Question: Recently I've encountered following error :

The strangest thing is that I've just updated some package from sdk via working eclipse. There was no information or warning that after this update current adt will crash. I've checked latest updates and can't find new adt even on google's page. Even new adb contain old adt.
From <URL>:
> Dependencies: Android SDK Platform-tools revision 18 or later. If you
are developing in Eclipse with ADT, note that this version of SDK
Tools is designed for use with ADT 22.6.1 and later. If you haven't
already, update your ADT Plugin to 22.6.1.
The only solution is to download new standalone eclipse and external plugin for it?
Does the android studio face the same problems?
Environment: linux x64.
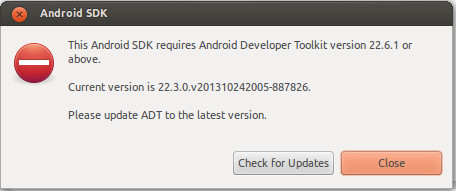
Answer: Today me and one of my friends faced the same problem, so I have tried many things like , , etc. but none was working for me.
Then I found a solution from <URL> and it's working as a charm for me and also for my friend.
- - - In the Add Repository dialog that appears, enter "ADT Plugin" for the
Name and the following URL for the Location:<URL>- Click OK.
If you have trouble acquiring the plugin, try using "http" in the Location URL, instead of "https" (https is preferred for security reasons).
- - - -